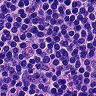
Metastatic tissue present: no